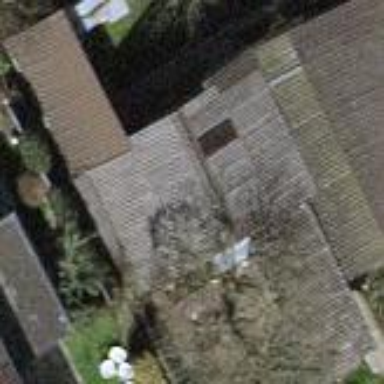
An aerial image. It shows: Shed building.